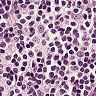
Metastatic tissue present: no